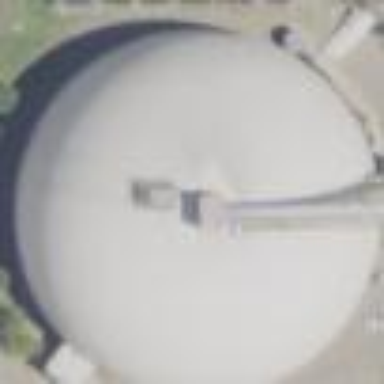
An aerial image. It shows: Storage tank building.